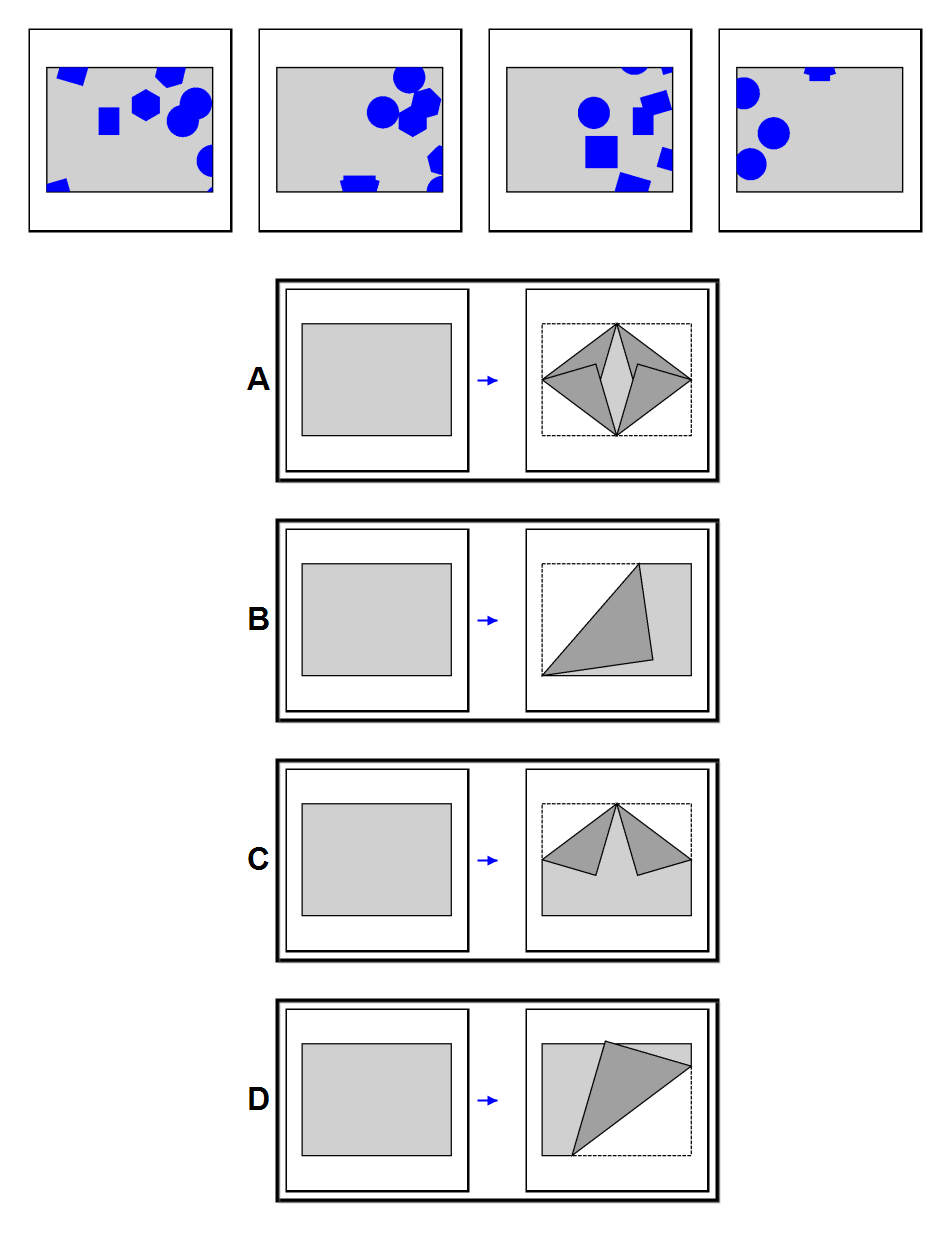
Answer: A